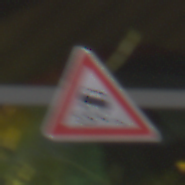
Verkehrszeichen: SchleuderOderRutschgefahr
Umgebung: Outdoor, Suburban
Tageszeit: SunriseSunset
Wetter: Clear
Licht: Natural
Jahreszeit: NotSpecified
Kontrast: HighContrast